Question: when we upload one product, there is a default attribute set "Default", and in the general tab, there are many default attributes like below image:

well, i added one more custom attribute named "size", when i drag 'size' to general tab on the left, that mean the product has one more attribute. if i want to show the size attribute in the product view page of front end page, i have to put the code: "$_product->getAttributeText('size')", if i added lots of custom attributes, i have to put lots of codes manually. so, my question is how i can show all custom attributes automatically instead of adding one by one manually ?
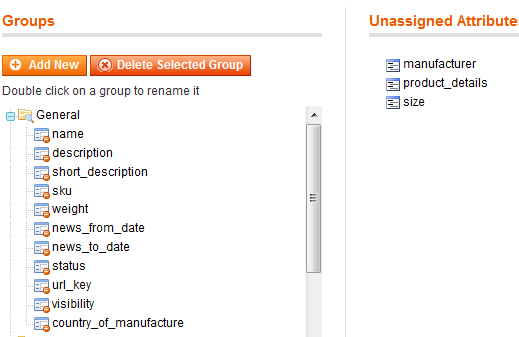
Answer: This is allready done by magento.
Mark your attributes as vissible in frontend and thats it.
Have a look at the template attributes.phtml in path app/design/frontend/yourtheme/default/template/catalog/product/view
'''
<?php if($_additional = $this->getAdditionalData()): ?>
<!--h2><?php echo $this->__('Additional Information') ?></h2-->
<div class="data-table accordion" id="product-attribute-specs-table">
<?php foreach ($_additional as $_data): ?>
<?php $_attribute = $_product->getResource()->getAttribute($_data['code']);
if (!is_null($_product->getData($_attribute->getAttributeCode())) && ((string)$_attribute->getFrontend()->getValue($_product) != '')) { ?>
<div class="clearer <?php echo $this->htmlEscape($this->__($_data['label'])) ?>">
<div class="trigger"><?php echo $this->htmlEscape($this->__($_data['label'])) ?></div>
<div class="triggerContent" style="display: none;"><span><?php echo $_helper->productAttribute($_product, $_data['value'], $_data['code']) ?></span></div>
</div>
<?php } ?>
'''
'''
</div>
<script type="text/javascript">decorateTable('product-attribute-specs-table')</script>
'''